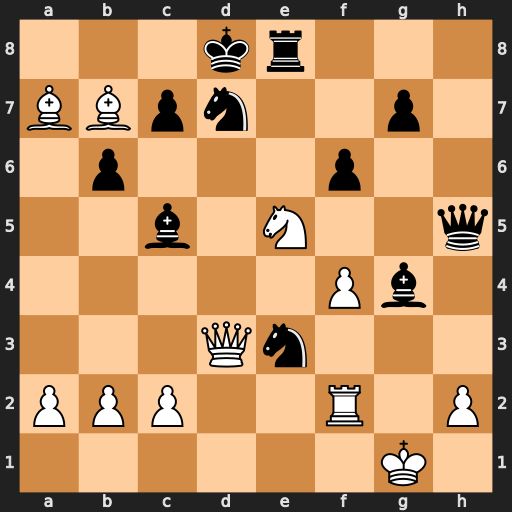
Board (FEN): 3kr3/BBpn2p1/1p3p2/2b1N2q/5Pb1/3Qn3/PPP2R1P/6K1
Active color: w
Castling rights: -
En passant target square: -
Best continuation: Nc6#